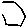
Label: hexagon